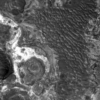
Label: not_dusty